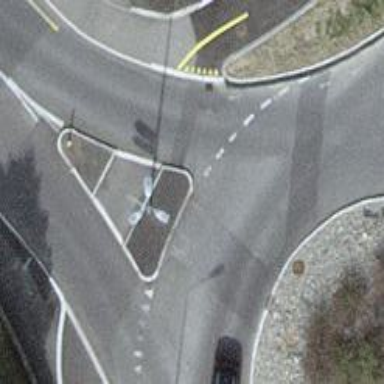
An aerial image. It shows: Paved cycleway with traffic island crossing. The footway surface is asphalt.